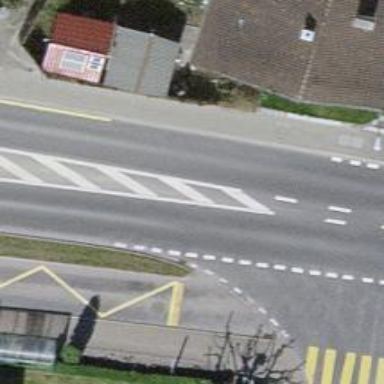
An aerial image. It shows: Bus stop with designated stop position for public transport.